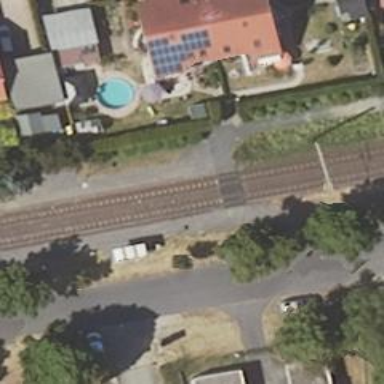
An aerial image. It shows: Tram crossing on the railway.